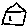
Label: house